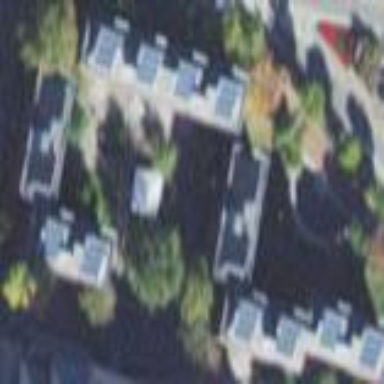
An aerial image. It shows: Dormitory building.